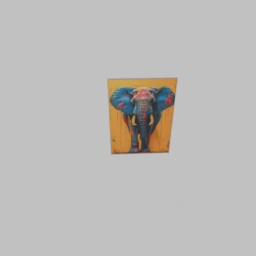
Label: decoration